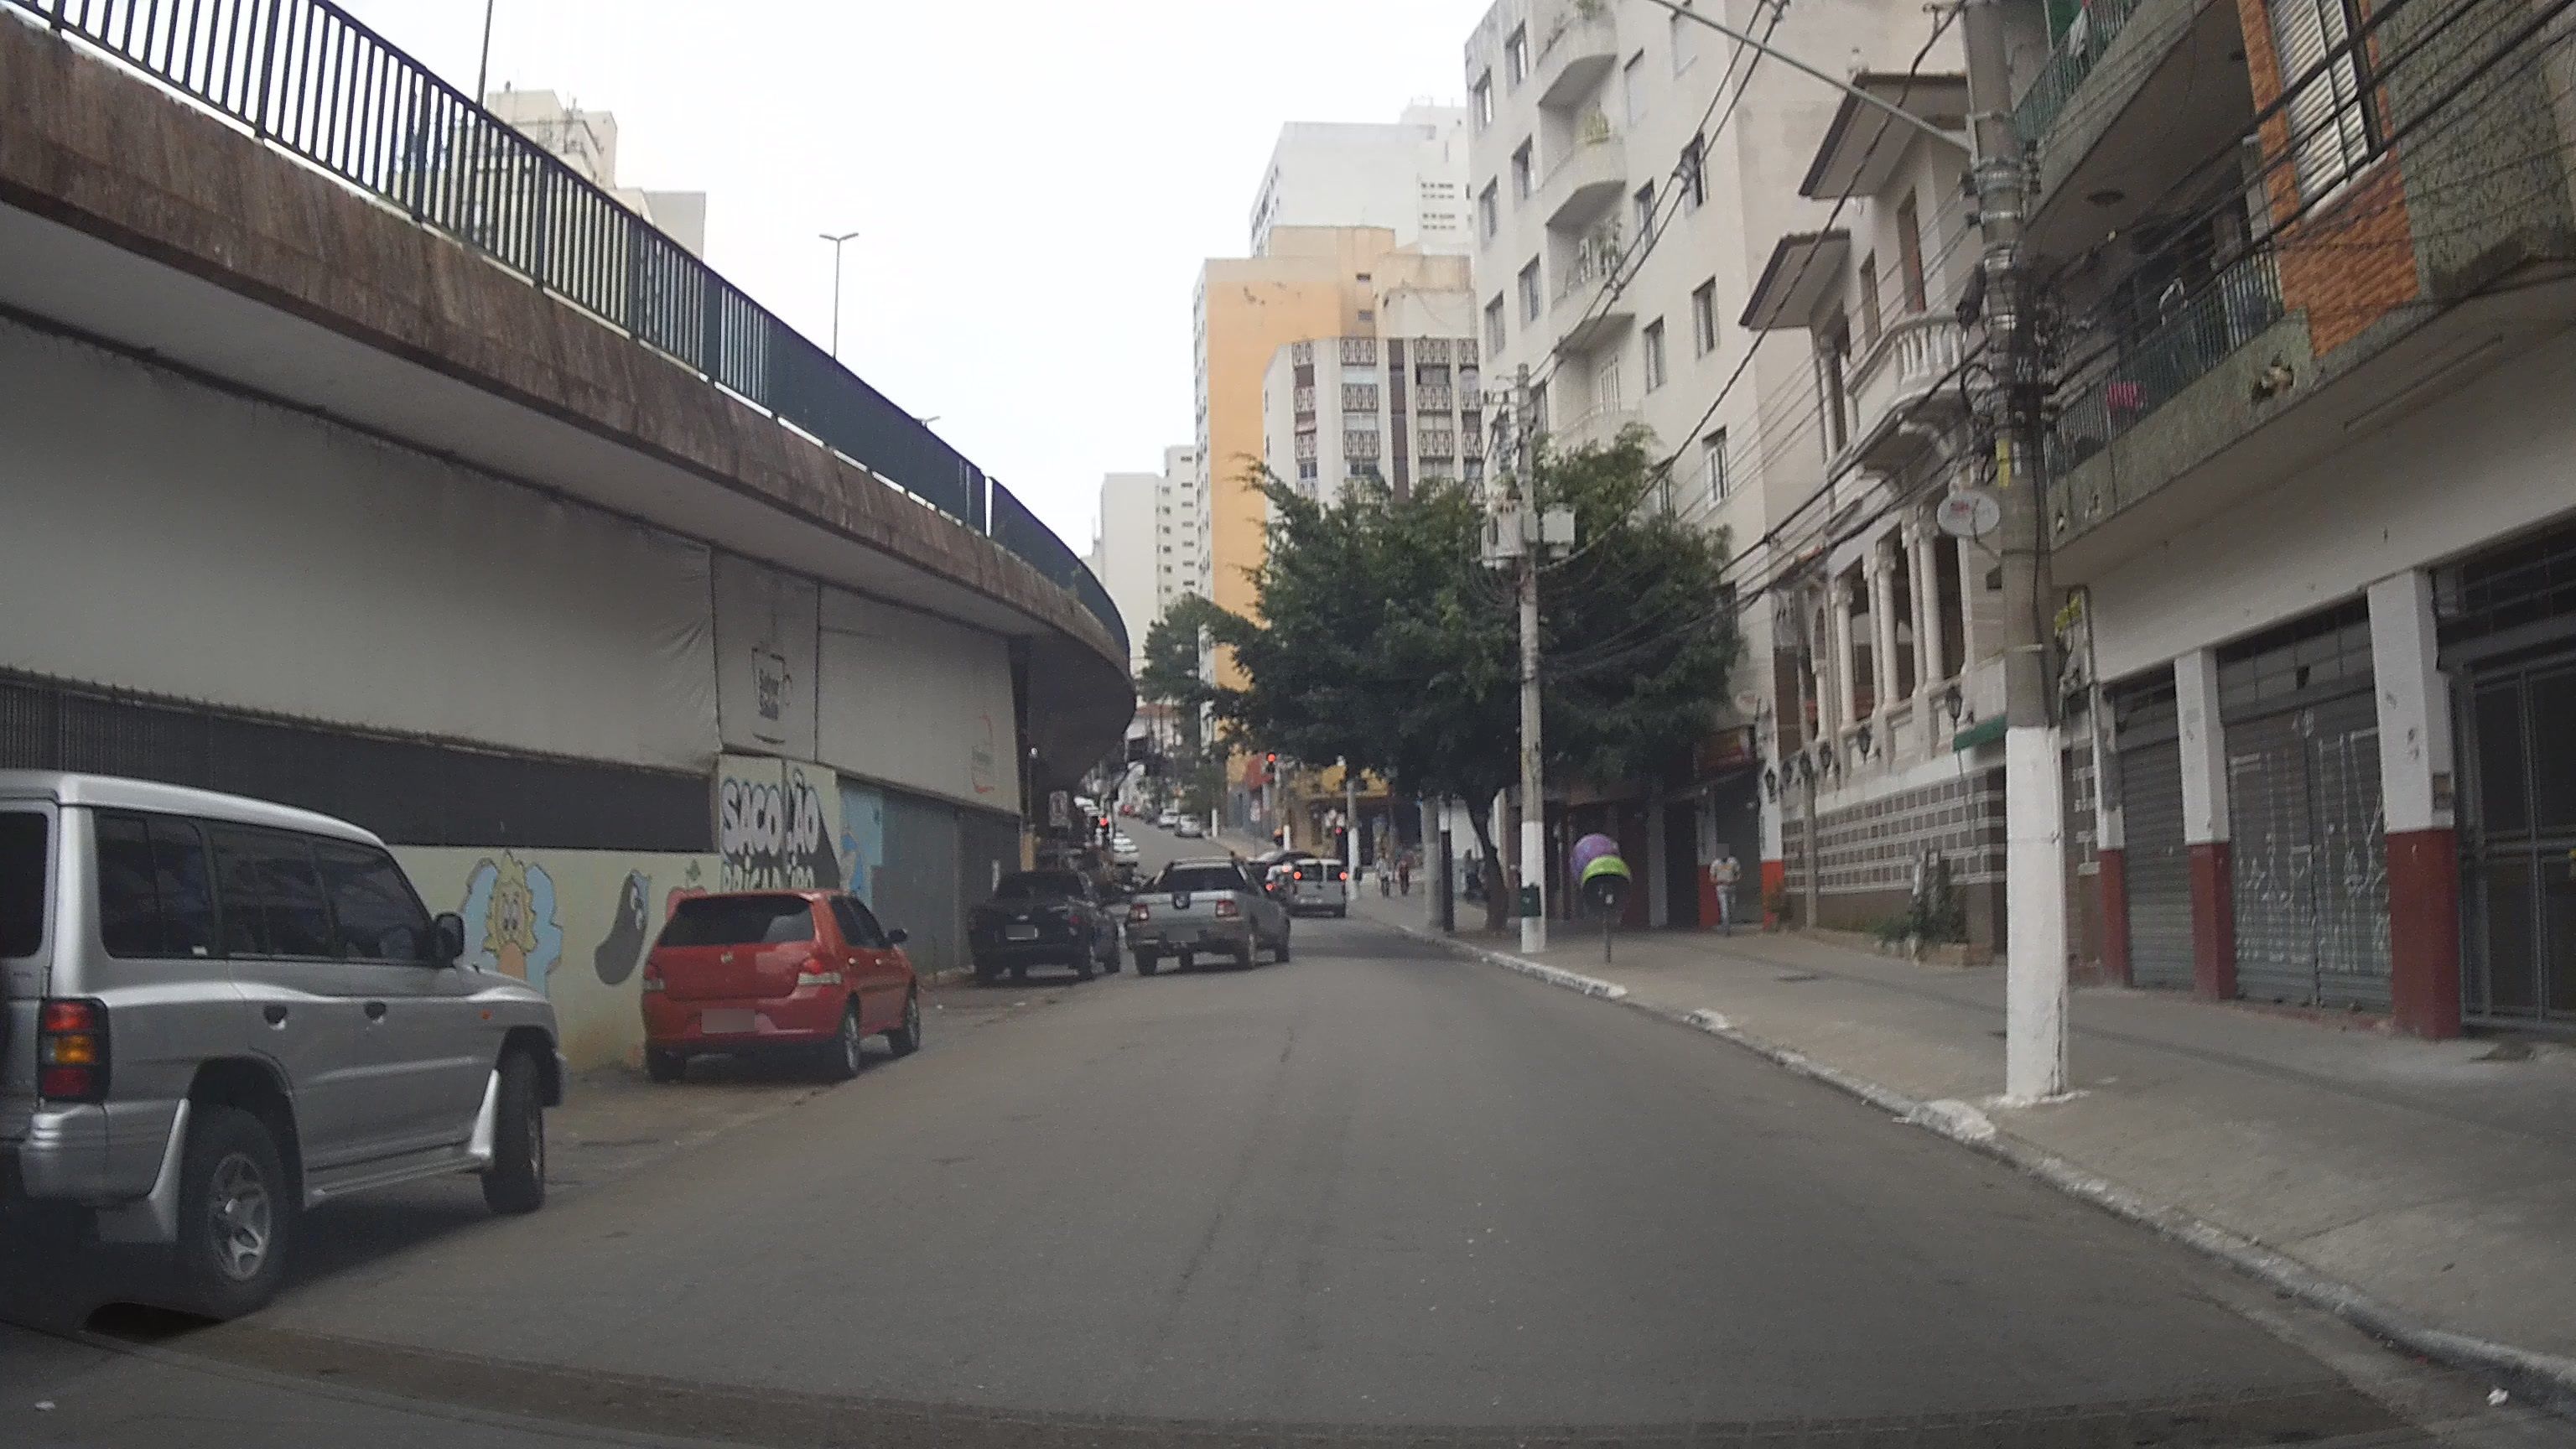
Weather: cloudy
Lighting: day
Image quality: good
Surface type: driving surface
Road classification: residential
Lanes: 2
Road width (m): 5.0
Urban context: urban centre
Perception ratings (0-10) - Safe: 3.49, Lively: 9.34, Beautiful: 3.77, Boring: 3.67, Depressing: 7.46, Wealthy: 1.35